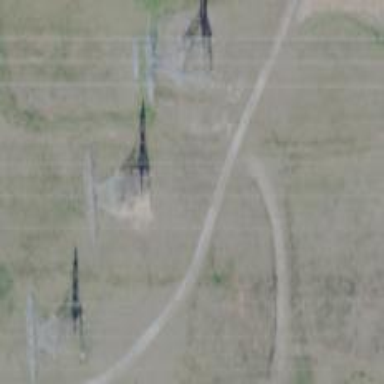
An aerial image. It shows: Lattice structure tower used for power distribution.